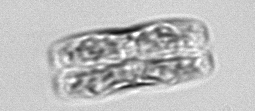
Label: pennate_morphotype1